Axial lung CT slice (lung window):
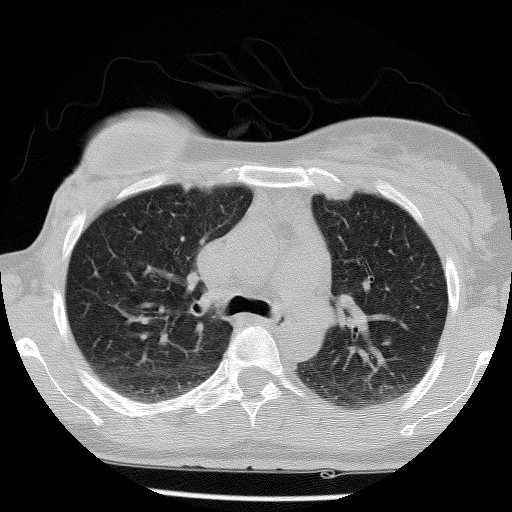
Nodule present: no